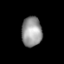
Tissue: lung
Cell type: T cells
Senescence score: 0.2378
Nuclear area (px): 598
Mean DAPI intensity: 149.323